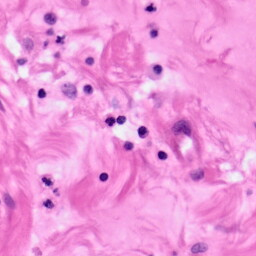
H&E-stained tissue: Pancreatic